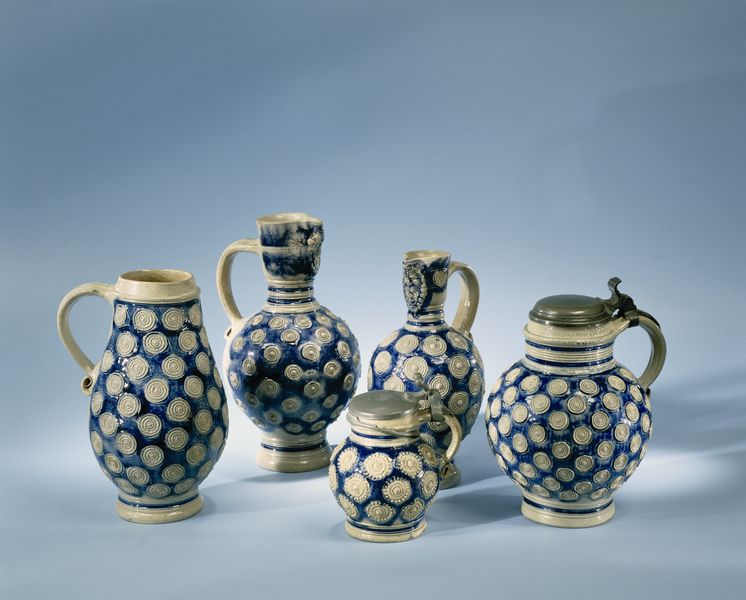
Titel: Bolvormige stenen kruik met tinnen deksel
Standort: Amsterdam
Institution: Rijksmuseum
Schlagwörter: blue, white, dark, old, painting, table, tea, yellow, flowers, picture, pot, vase, wine, water, metal, light, shadow, glass, photo, sculpture, abstract, small, design, art, pots, vases, circles, ceramic, cup, mug, lip, stamp, cups, china, pottery, tan, round, jug, pitcher, drink, drinking, photograph, swirls, big, container, tableware, base, shape, broken, five, collection, stein, store, cream, pour, vessels, goblet, glazed, handles, ceramics, jar, clay, craft, dotted, lid, iranian, matching, jugs, pewter, handle, polished, set, containers, stoneware, lids, silverware, service, handmade, rims, suns, iran